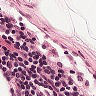
Metastatic tissue present: no